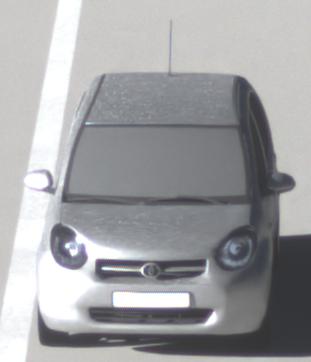
Make: Toyota
Model: Passo
Detailed model: Toyota Passo X Yururi
Model produced from: 2010
Model produced until: 2016
Doors: 5
Color: white
Road condition: dry road
Daytime: morning or afternoon
Contrast: high contrast